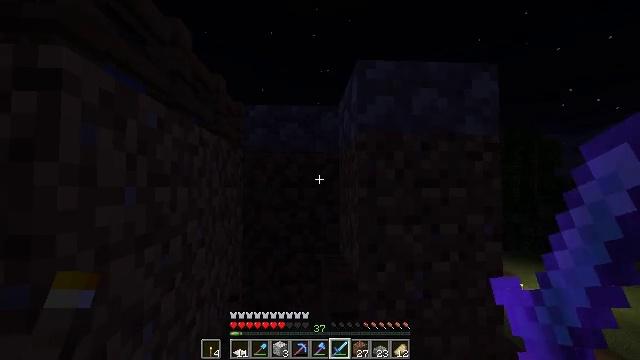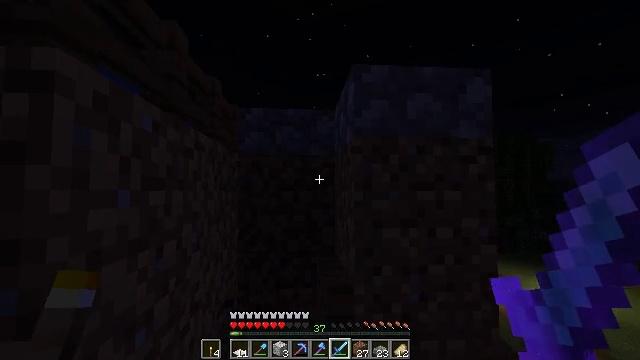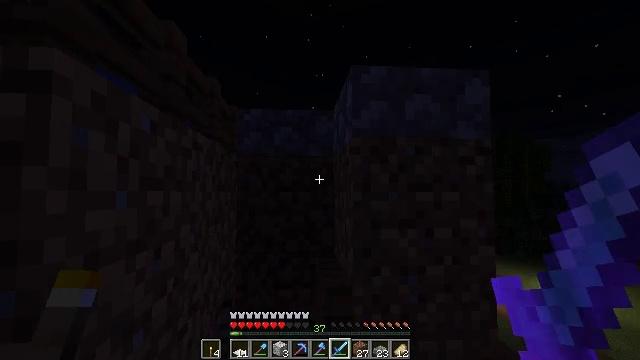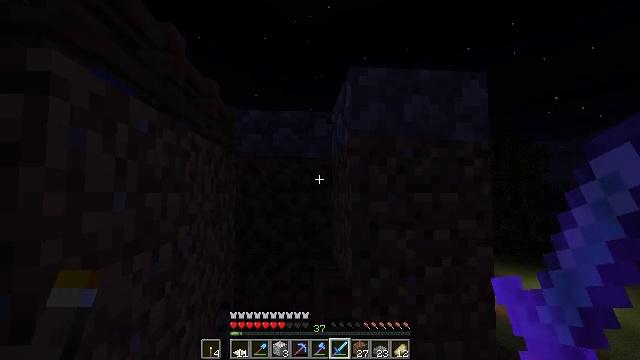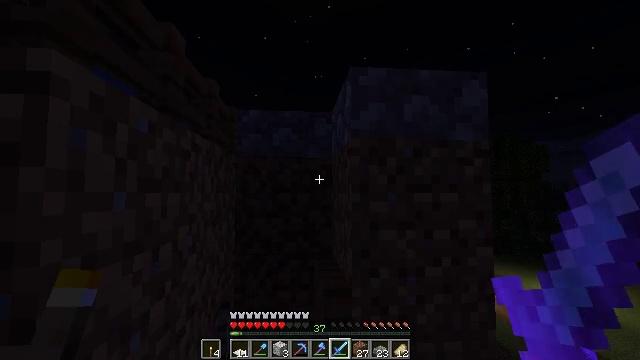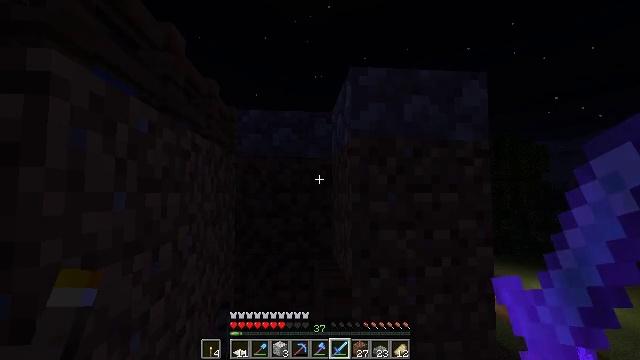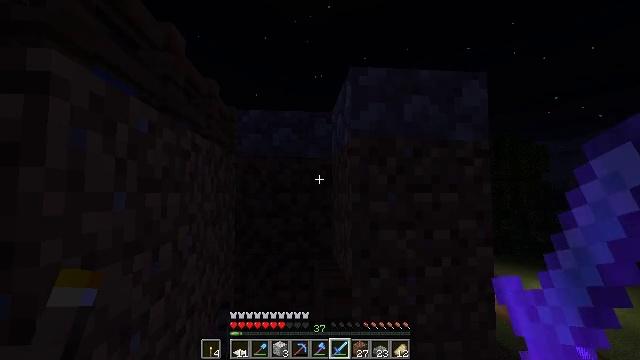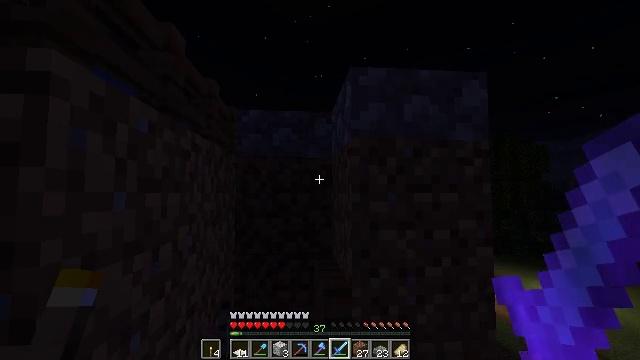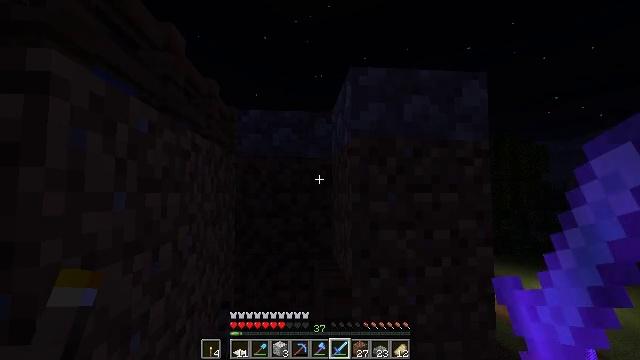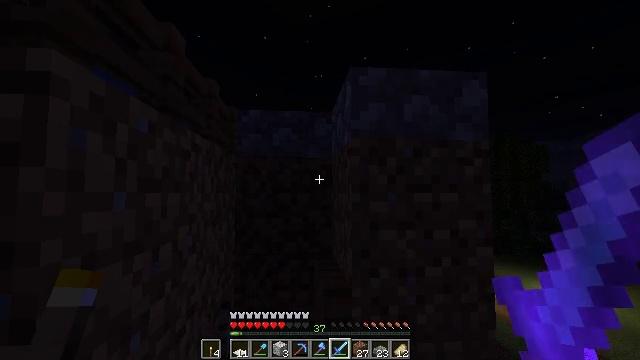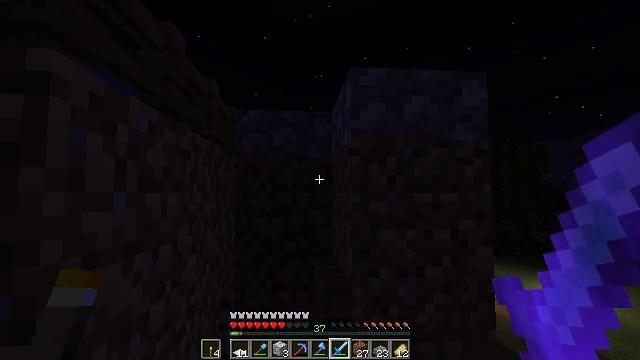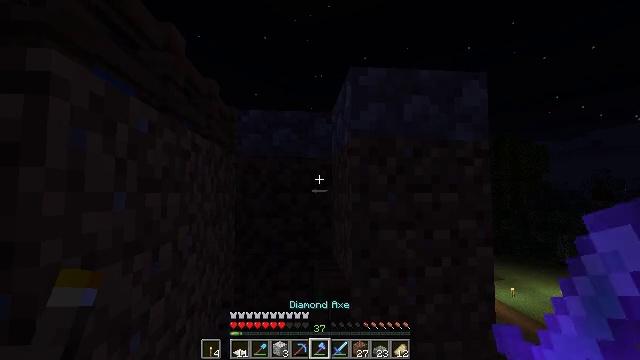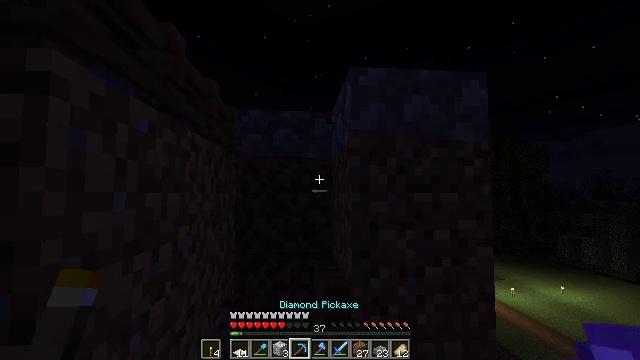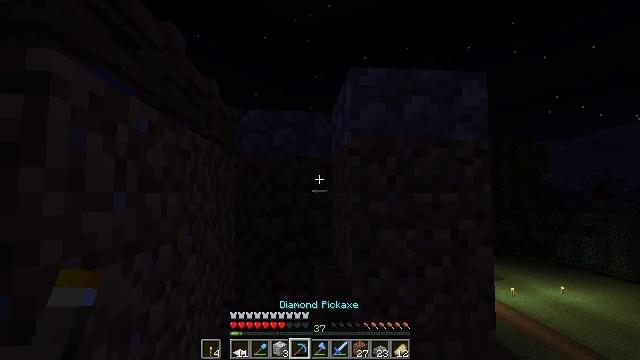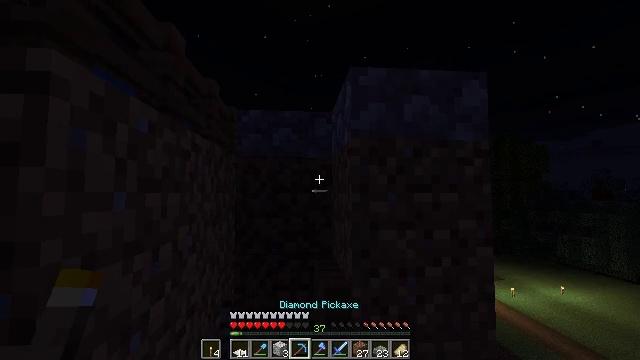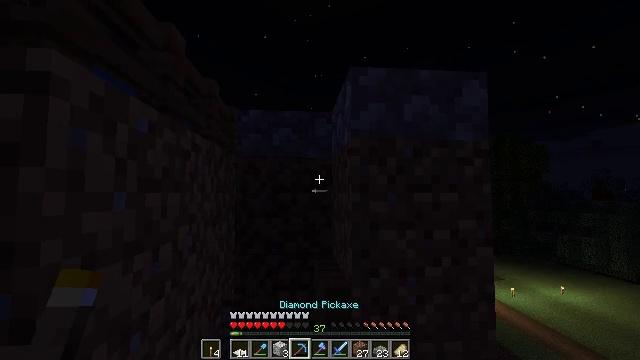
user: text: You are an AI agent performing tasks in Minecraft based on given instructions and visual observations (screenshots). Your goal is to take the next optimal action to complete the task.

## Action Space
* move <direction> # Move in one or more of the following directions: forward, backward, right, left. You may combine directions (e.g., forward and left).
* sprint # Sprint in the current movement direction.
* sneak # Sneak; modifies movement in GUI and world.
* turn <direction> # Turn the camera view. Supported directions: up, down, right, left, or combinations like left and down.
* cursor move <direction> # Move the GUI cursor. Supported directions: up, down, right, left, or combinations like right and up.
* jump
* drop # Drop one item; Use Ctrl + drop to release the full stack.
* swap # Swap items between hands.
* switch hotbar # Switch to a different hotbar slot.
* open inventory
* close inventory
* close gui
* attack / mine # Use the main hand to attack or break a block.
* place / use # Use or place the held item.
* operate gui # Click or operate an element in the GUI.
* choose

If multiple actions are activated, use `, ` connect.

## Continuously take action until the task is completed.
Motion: motion action
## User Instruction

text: Break the cobblestone slab to recycle it.
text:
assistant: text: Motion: no_op
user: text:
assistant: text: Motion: no_op
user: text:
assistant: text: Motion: no_op
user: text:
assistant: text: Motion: no_op
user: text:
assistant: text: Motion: no_op
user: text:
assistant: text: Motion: no_op
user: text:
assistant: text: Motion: no_op
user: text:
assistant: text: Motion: no_op
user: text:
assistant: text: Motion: no_op
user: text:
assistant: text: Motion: no_op
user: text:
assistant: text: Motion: no_op
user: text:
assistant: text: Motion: no_op
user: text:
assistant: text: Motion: no_op
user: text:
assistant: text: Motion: no_op
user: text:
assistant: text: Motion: no_op
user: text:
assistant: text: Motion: no_op
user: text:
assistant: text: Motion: no_op
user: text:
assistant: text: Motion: no_op
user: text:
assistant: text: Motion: no_op
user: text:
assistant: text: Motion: no_op
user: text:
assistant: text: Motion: no_op
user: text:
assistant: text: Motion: turn right
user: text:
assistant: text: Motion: turn right and up
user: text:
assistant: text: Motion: turn right and up
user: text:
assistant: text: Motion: turn up
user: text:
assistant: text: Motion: turn up
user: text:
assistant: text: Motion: turn up
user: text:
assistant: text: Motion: no_op
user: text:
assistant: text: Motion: attack / mine
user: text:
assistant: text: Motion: attack / mine